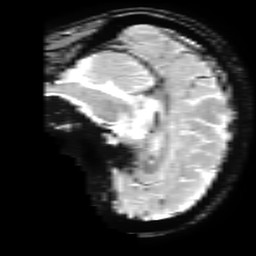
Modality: T2starw
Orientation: sagittal
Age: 42
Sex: female
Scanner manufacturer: ge
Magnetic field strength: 3 T
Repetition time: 0.65 s
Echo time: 0.02 s